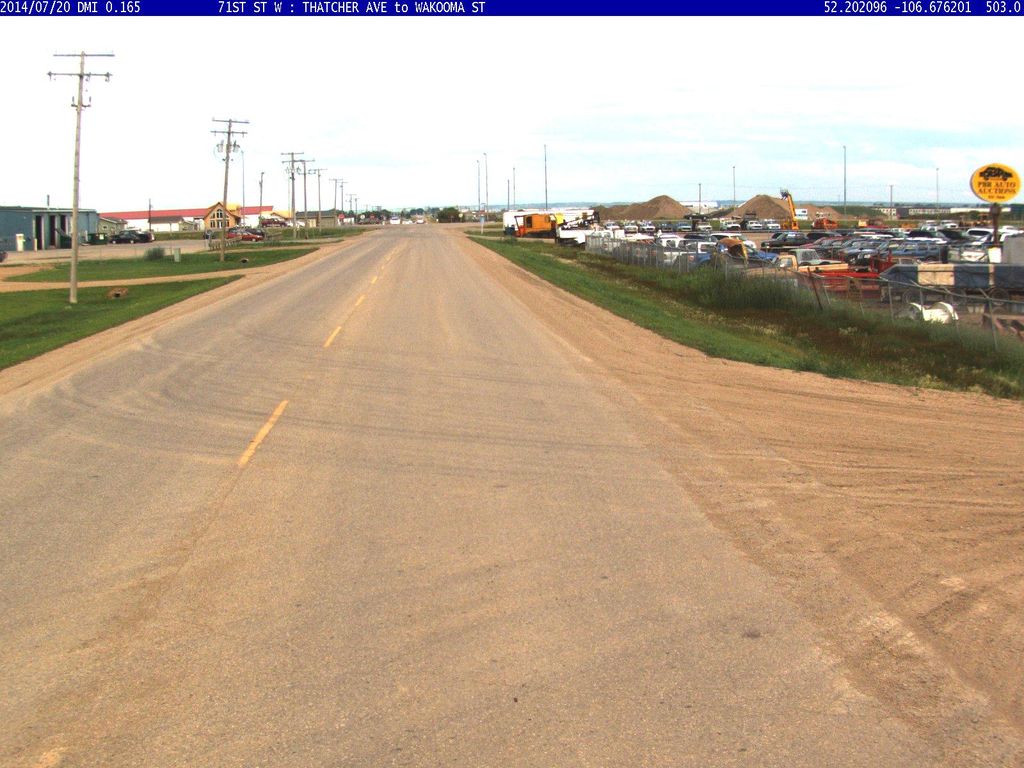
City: saskatoon